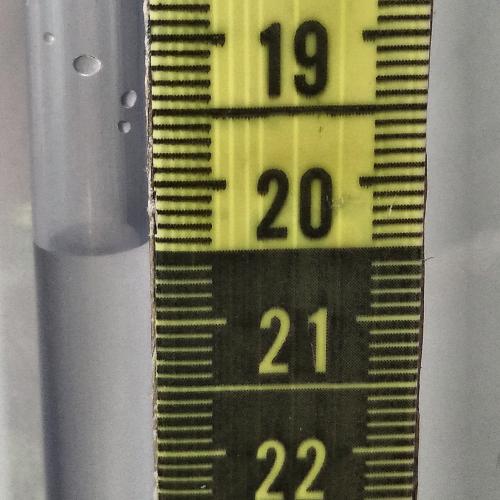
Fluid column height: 20.4 cm